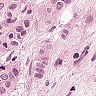
Metastatic tissue present: yes